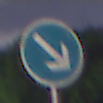
Verkehrszeichen: VorgeschriebeneVorbeifahrtRechts
Umgebung: Outdoor, Suburban
Tageszeit: Night
Wetter: PartlyCloudy
Licht: Artificial
Jahreszeit: NotSpecified
Kontrast: HighContrast